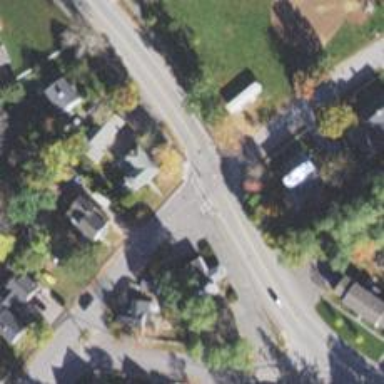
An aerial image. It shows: Residential road with separate sidewalk.